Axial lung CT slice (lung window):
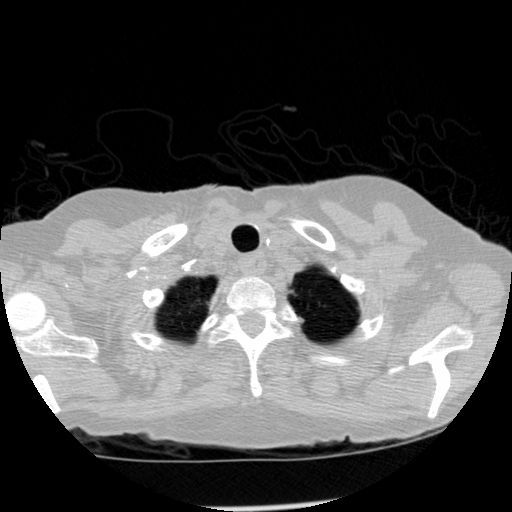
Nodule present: no